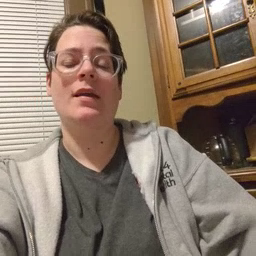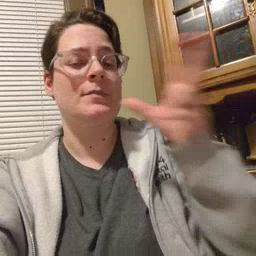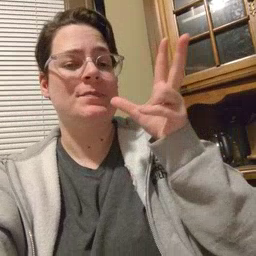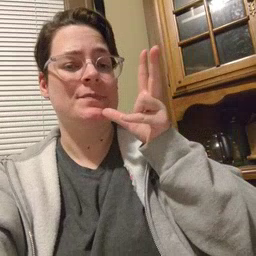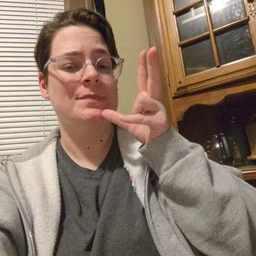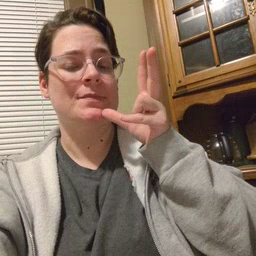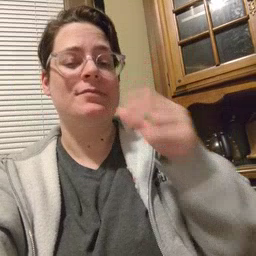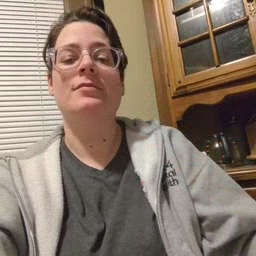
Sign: hen